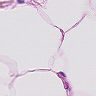
Metastatic tissue present: no